Question: I have a XY line chart plot and a css file where I set chart features.
I can't figure out how to avoid the white border along the chart

My css settings are:
'''
.chart-plot-background{
-fx-padding:0px;
-fx-font-family: Verdana;
-fx-background-color: linear-gradient(to bottom right, lightsteelblue, black);
}
.chart-content{
-fx-background-color: linear-gradient(to bottom right, lightsteelblue, black);
-fx-padding:30px;
}
'''
I would like to fill the frame with same color without the white border.
Thanks
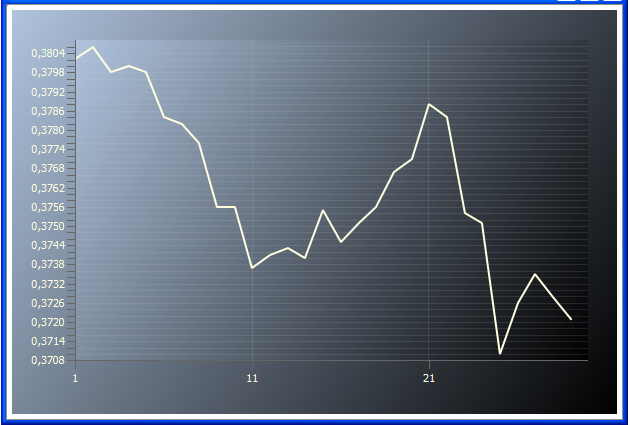
Answer: I have find a solution: it seems these white lines act as "border", so I have added in css file these instructions:
'''
-fx-border-color: linear-gradient(to bottom right, lightsteelblue, black);
-fx-border-width: 5;
-fx-border-insets: -5;
'''
Not sure if this is the best solution, any suggestions appreciated.